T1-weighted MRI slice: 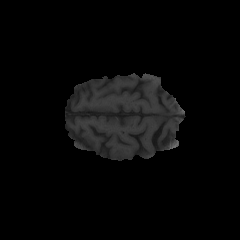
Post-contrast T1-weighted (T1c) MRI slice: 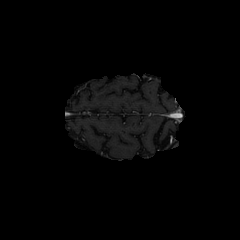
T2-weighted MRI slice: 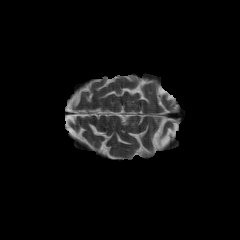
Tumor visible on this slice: no